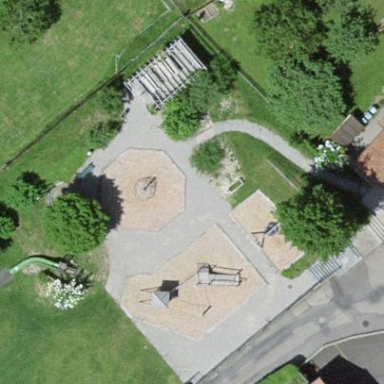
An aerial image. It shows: Playground area for leisure land.